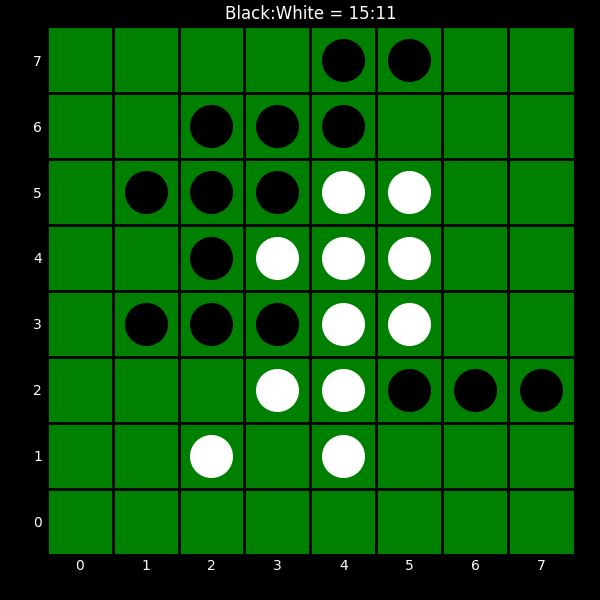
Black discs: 15
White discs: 11